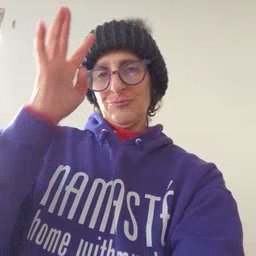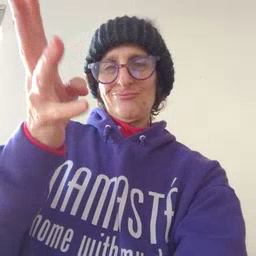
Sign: pretend